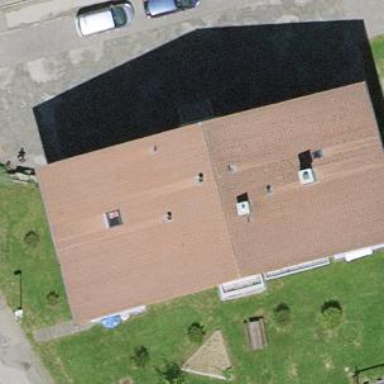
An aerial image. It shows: Building.